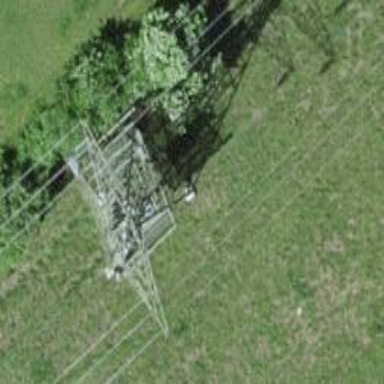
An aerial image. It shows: Power tower.